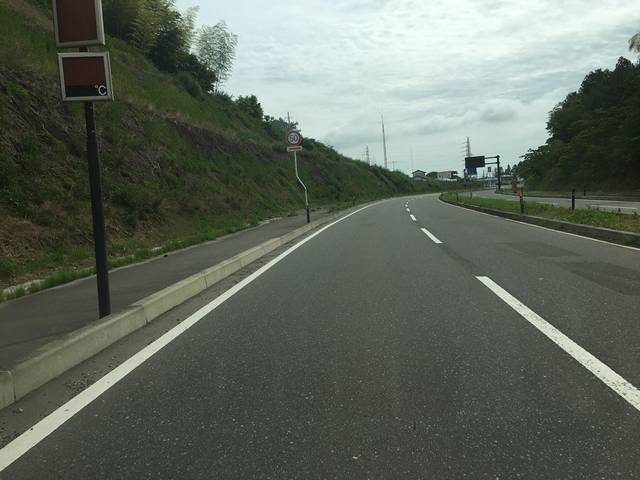
Region: Japan
Coordinates: 37.785, 140.901